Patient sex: M
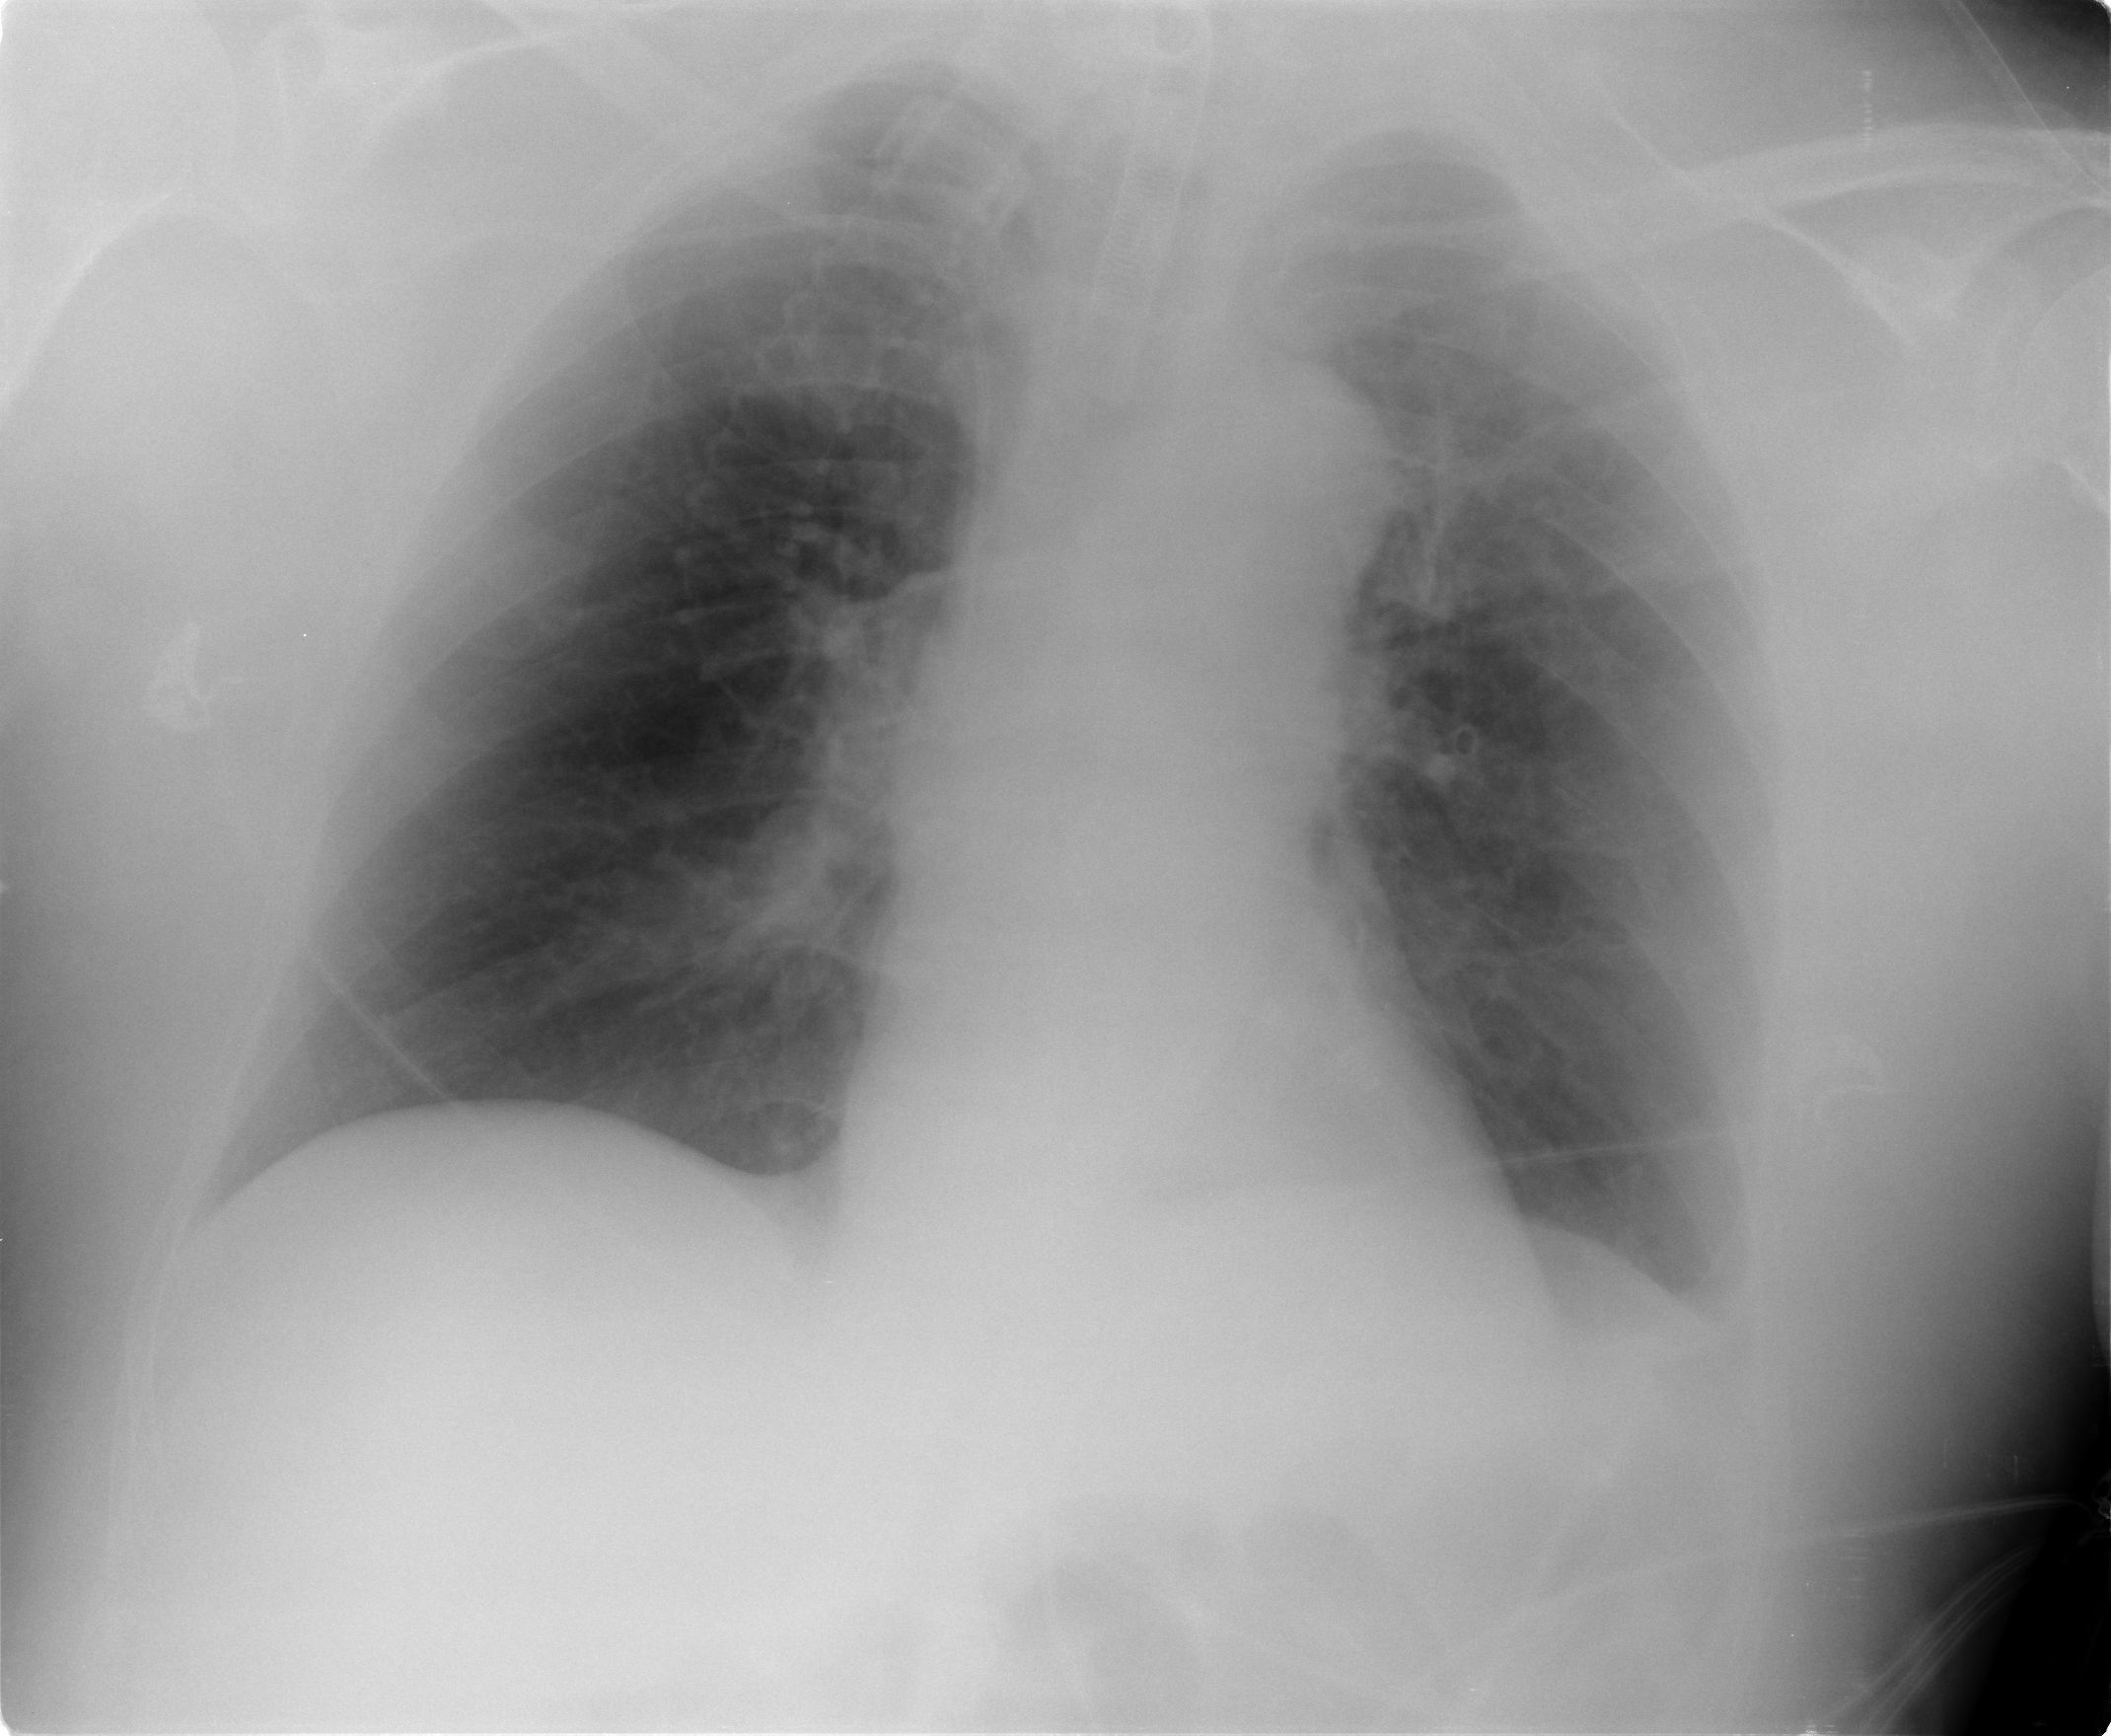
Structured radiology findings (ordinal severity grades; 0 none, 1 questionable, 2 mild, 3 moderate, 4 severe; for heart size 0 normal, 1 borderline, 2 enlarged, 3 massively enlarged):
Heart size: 0
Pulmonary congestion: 0
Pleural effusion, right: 0
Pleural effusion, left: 2
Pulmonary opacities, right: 0
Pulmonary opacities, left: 0
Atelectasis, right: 0
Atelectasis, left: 2